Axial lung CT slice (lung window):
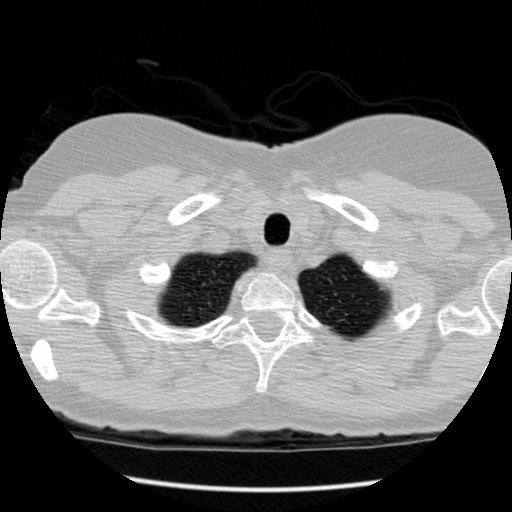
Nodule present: no